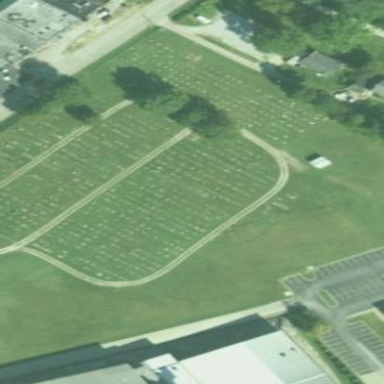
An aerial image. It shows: Cemetery.